Question: I have installed ClientSideValidations
I have rails 3.1 + Mongoid and the text error message dont show in the form.
I follow the instruction for rails 3.1 in
<URL>
I can only see the red color over my label in my form. You can see in this image:

Thank you
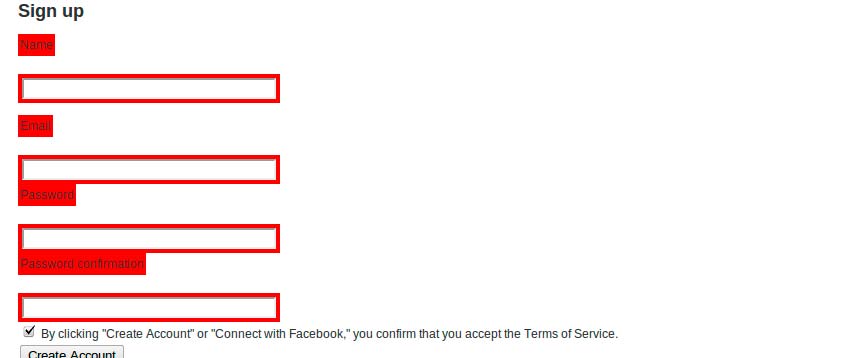
Answer: You need to uncomment the code in config/initialzers/client_side_validations.rb to allow the error messages to display.
By default it is commented out because this is the default behavior of Rails. I'm debating changing this for the 4.0 release of the gem as it is implied if you are installing the gem that you want the error messages too.